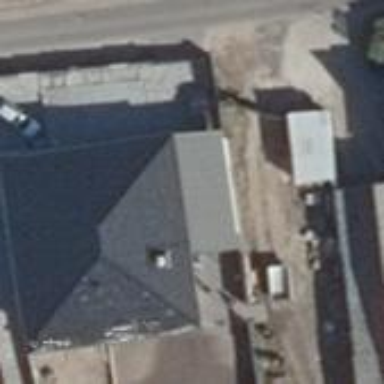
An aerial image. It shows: Part of building.